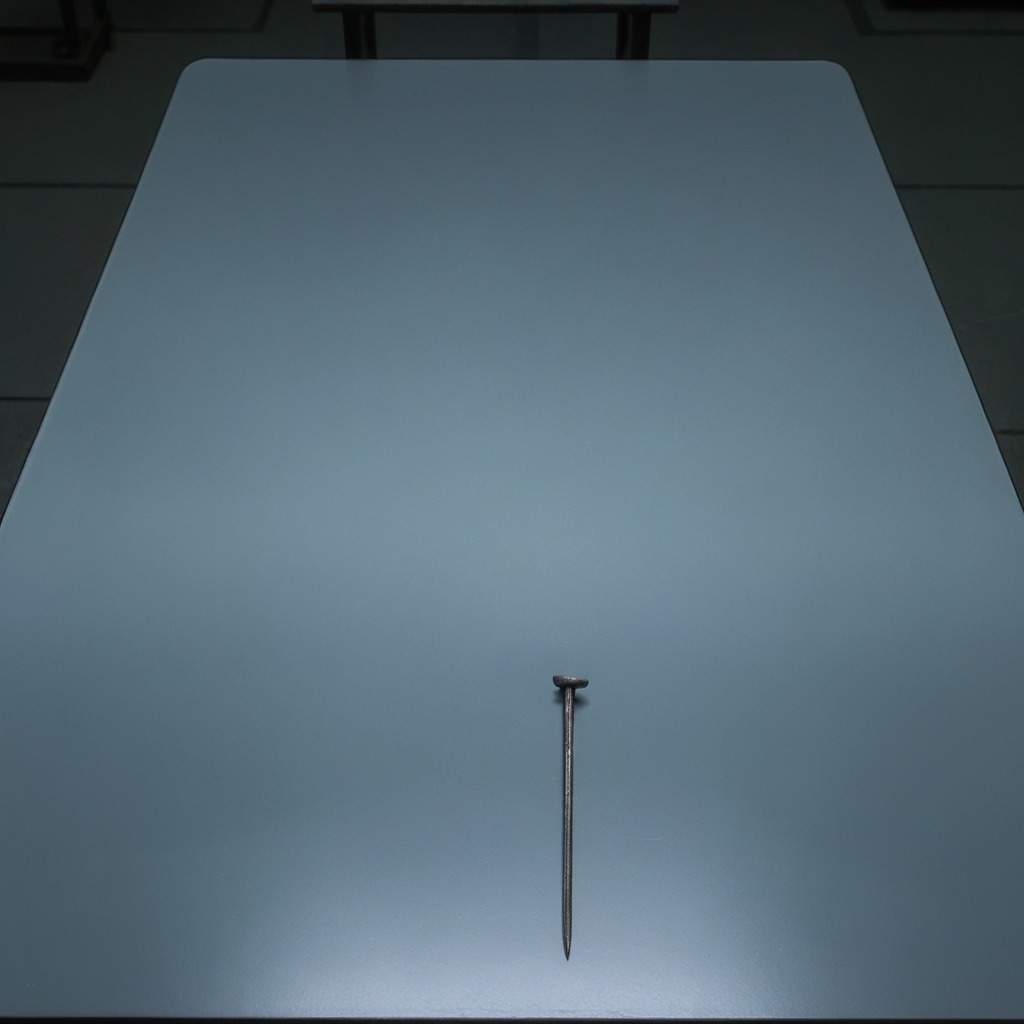
An iron nail is lying on a clean empty table in a railway signal maintenance room.